Interaction volume radius: 10 \u00c5
Interaction volume height: 10 \u00c5
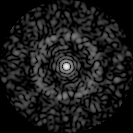
Disorder parameter: 0.8129